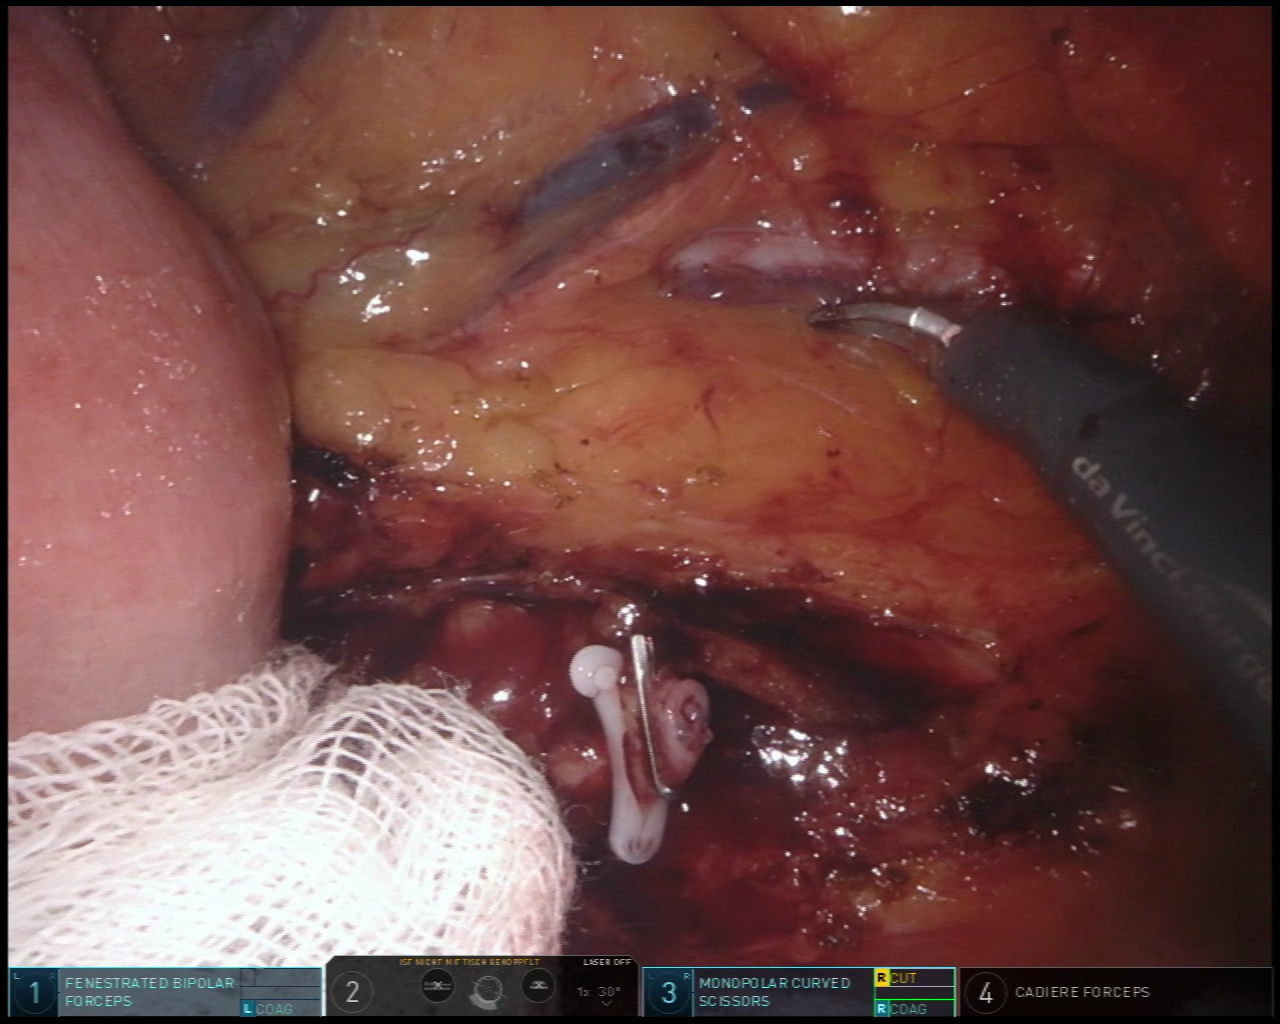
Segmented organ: ureter
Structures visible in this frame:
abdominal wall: no
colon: no
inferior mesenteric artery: no
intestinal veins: yes
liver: no
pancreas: no
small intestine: yes
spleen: no
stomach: no
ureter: yes
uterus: no
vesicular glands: no